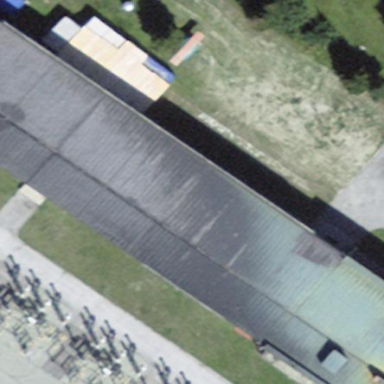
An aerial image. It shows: Service building housing water pumping station.